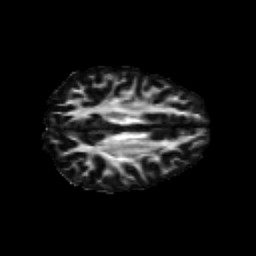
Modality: FA
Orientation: axial
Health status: healthy
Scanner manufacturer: siemens
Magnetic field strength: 3 T
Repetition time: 10 s
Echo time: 0.092 s